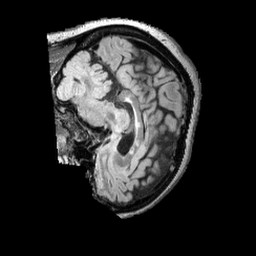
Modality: FLAIR
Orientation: sagittal
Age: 62
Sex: female
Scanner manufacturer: siemens
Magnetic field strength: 3 T
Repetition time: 5 s
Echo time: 0.387 s